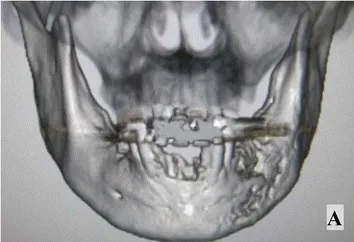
Changes in appearance on 3D-CT from on admission. A) 3D-CT showed ill-defined, irregular destruction of cortical bone in the left mandible on admission.
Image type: radiology (ct)